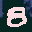
Label: 8